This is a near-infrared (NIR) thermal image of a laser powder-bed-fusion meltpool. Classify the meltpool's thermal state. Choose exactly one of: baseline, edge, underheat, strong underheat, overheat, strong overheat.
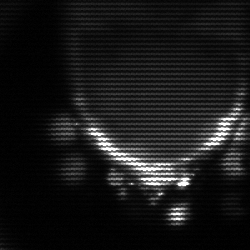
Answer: edge